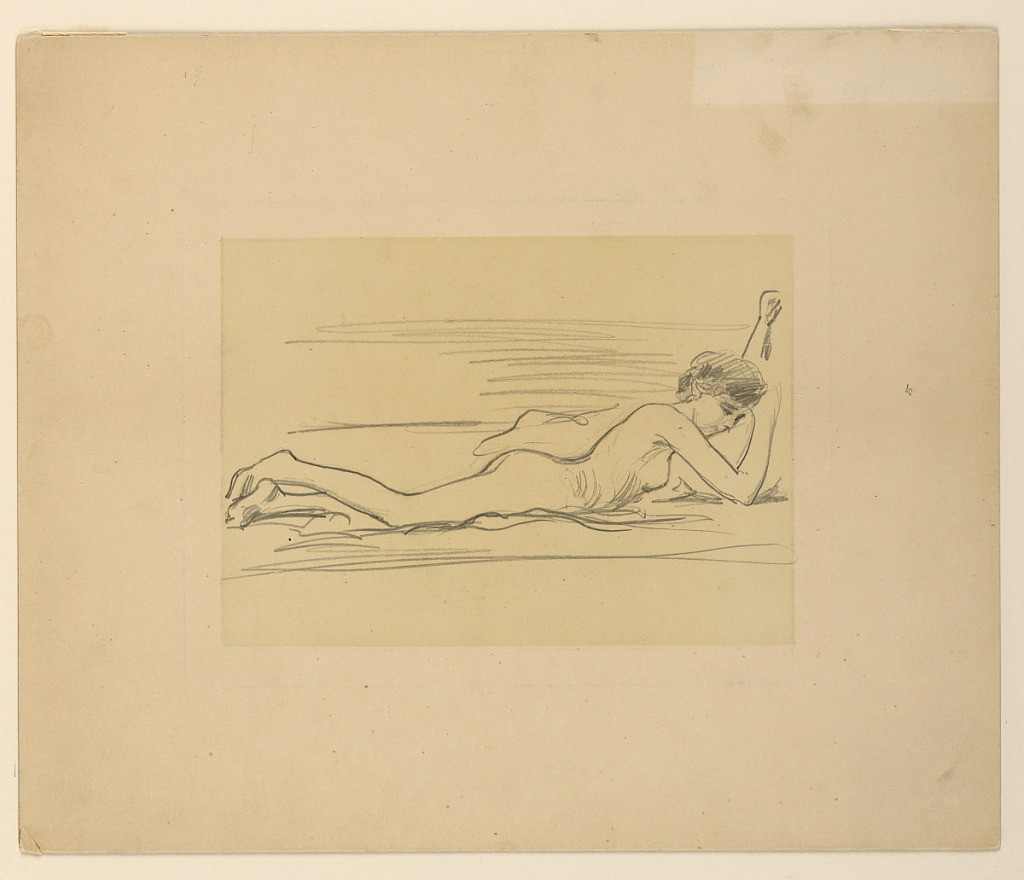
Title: Sketch of Female Nude
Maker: James Wells Champney, American, 1843–1903
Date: ca. 1890
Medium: Graphite on paper
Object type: Drawing
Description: Nude female figure lying front downward, resting head on right hand, with left arm raised.